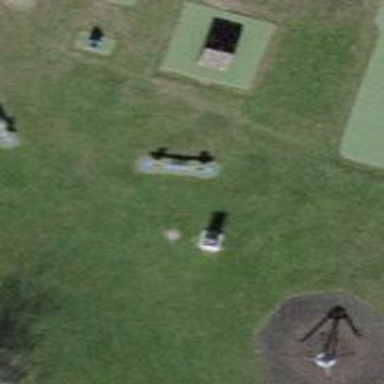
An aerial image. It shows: Seesaw in the playground.